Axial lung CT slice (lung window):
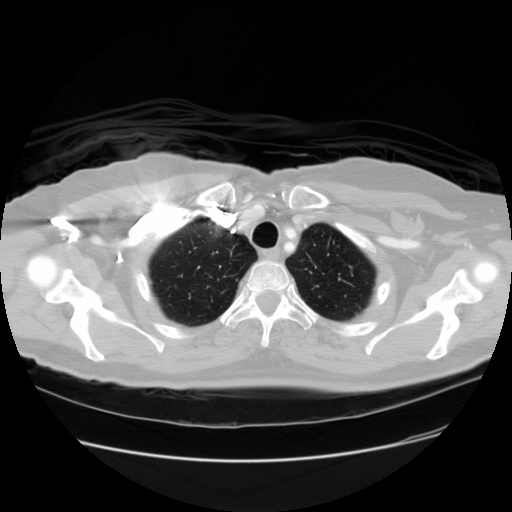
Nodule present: no